Current action and preconditions to check: path_clear

Your task: For each precondition in the list above, predict whether it will hold at this action.

Consider the current scene as observed from the mobile robot's camera, and analyze the predicted future states of all dynamic agents (e.g., people, animals, vehicles, or any moving entities) within the NEXT SECOND.

IMPORTANT: Only answer "very likely" if you are absolutely certain—based on strong, clear evidence—that a dynamic agent will violate the precondition in the predicted future state. Do NOT answer "very likely" for unlikely, ambiguous, or low-probability risks.

Ask yourself for each precondition: Is there a high probability, with clear and convincing evidence, that the predicted future states of any dynamic agent will interfere with the predicted future state of the currently executing action within the NEXT SECOND, causing that precondition to fail?

Assess the risk level based on these predictions. Use "likely" or "very likely" if motions create a clear risk of interference.

Use "neutral" or "improbable" if agents are nearby but their predicted paths are clearly diverging or non-conflicting.

Failure Risk Categories: "very improbable", "improbable", "neutral", "likely", "very likely"

Answer Format: Output ONLY the probability_of_failure value from these categories: "very improbable", "improbable", "neutral", "likely", "very likely"

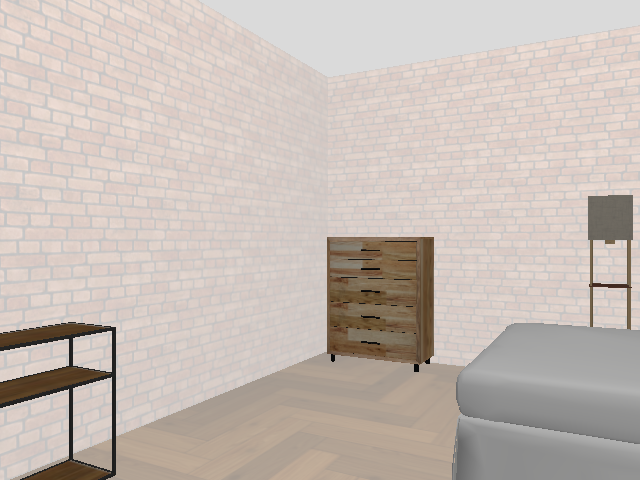

Answer: very improbable